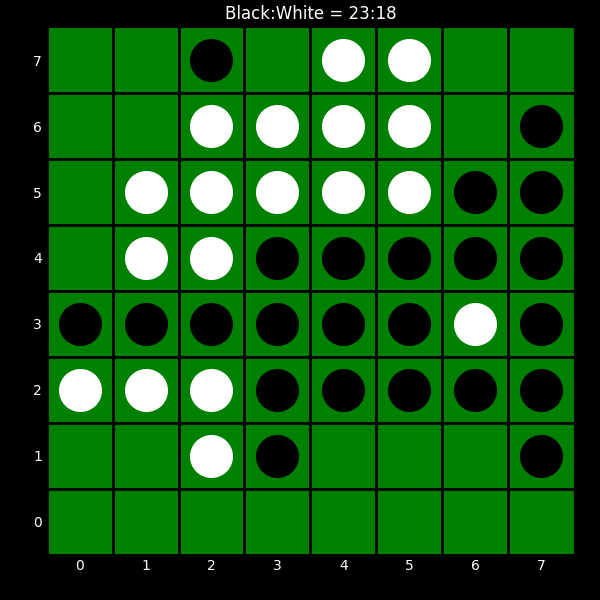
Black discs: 23
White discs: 18